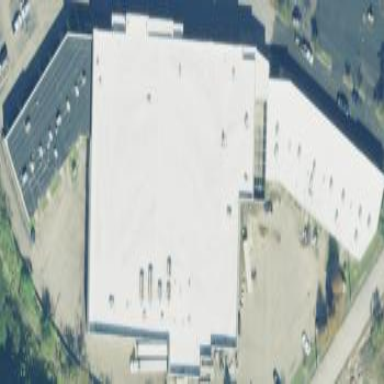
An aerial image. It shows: Retail building.